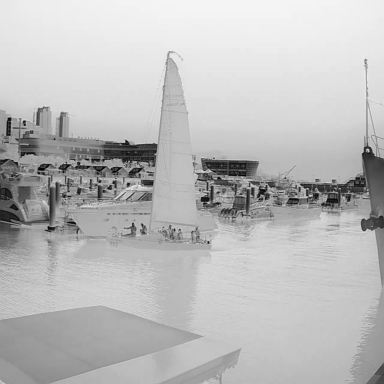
There is a bulk_carrier in the infrared image.